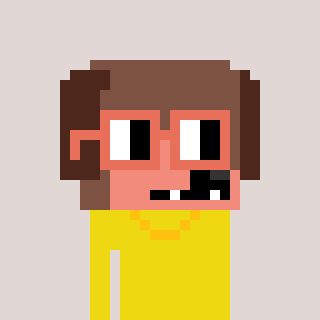
a pixel art character with square orange glasses, a dog-shaped head and a yellow-colored body on a warm background